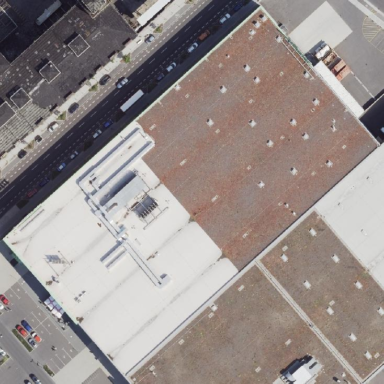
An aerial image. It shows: Flat-roofed retail building housing furniture shop.